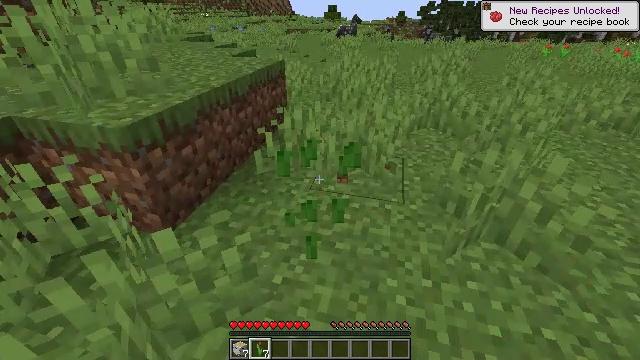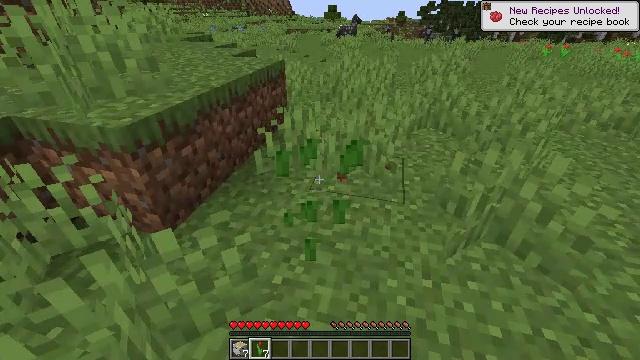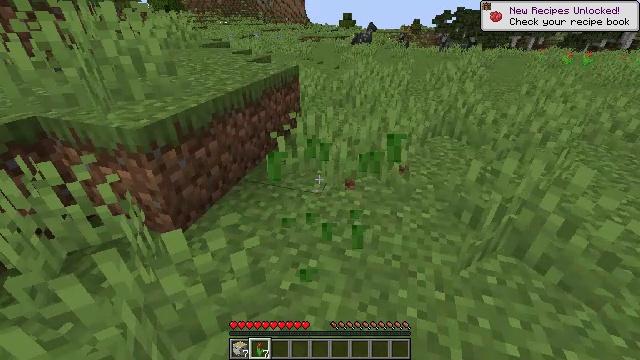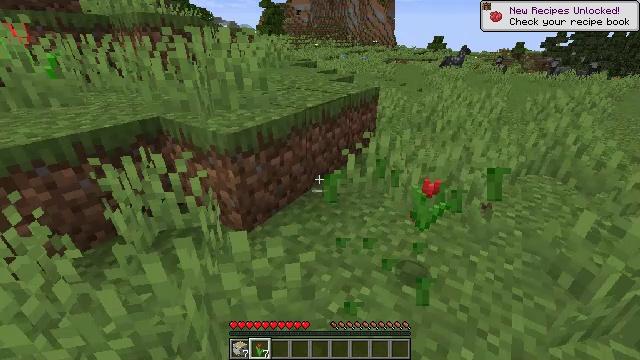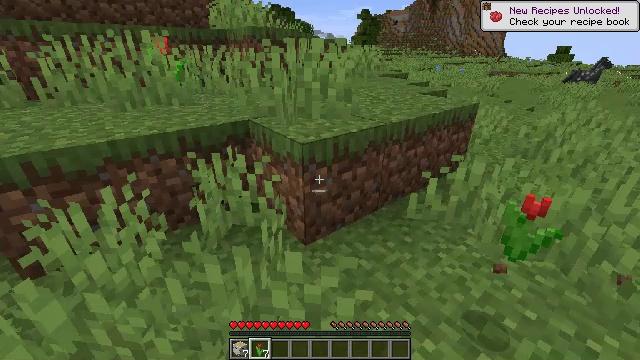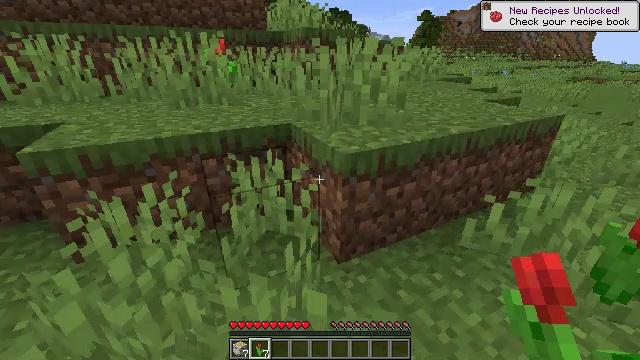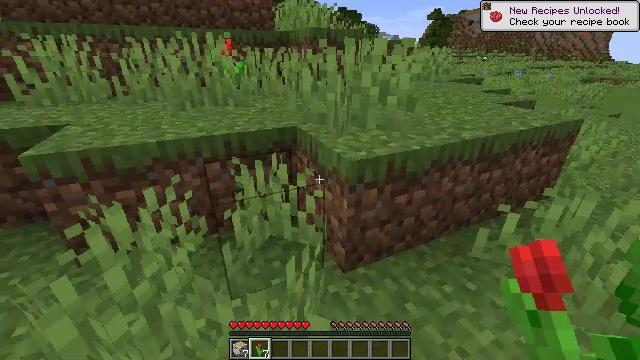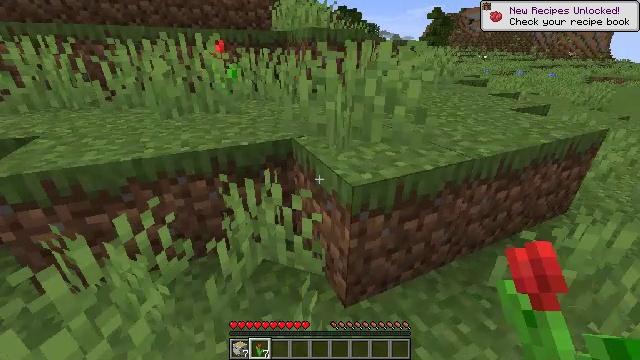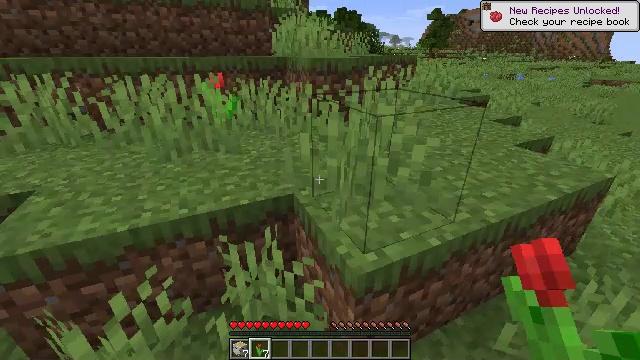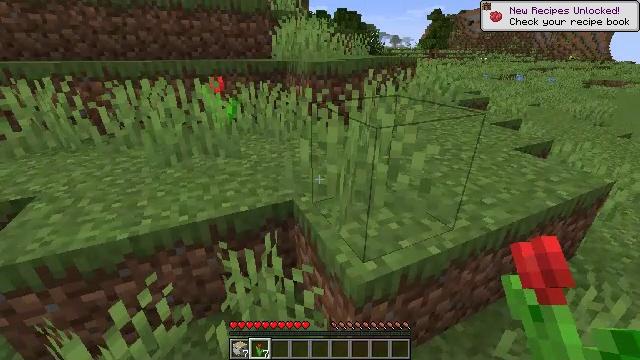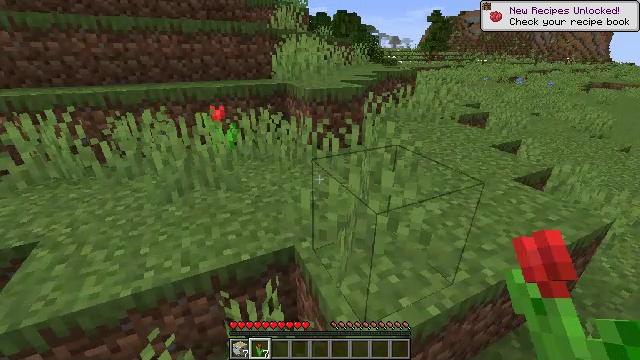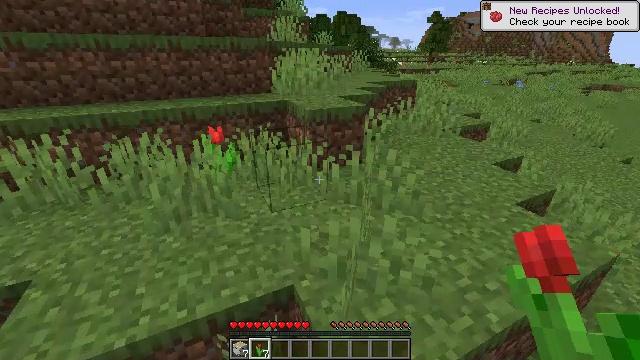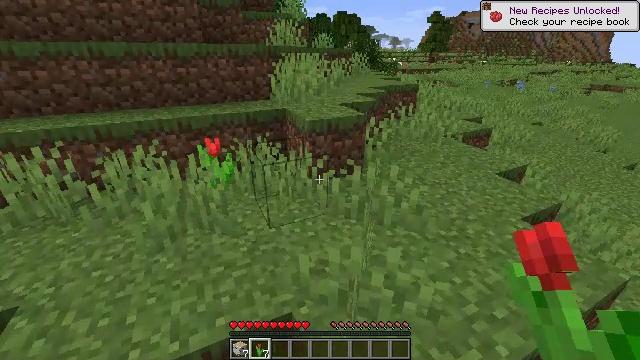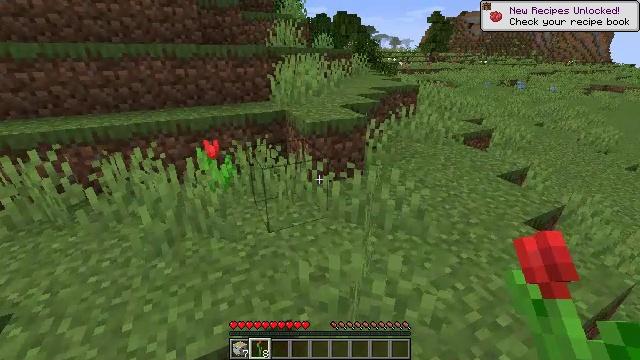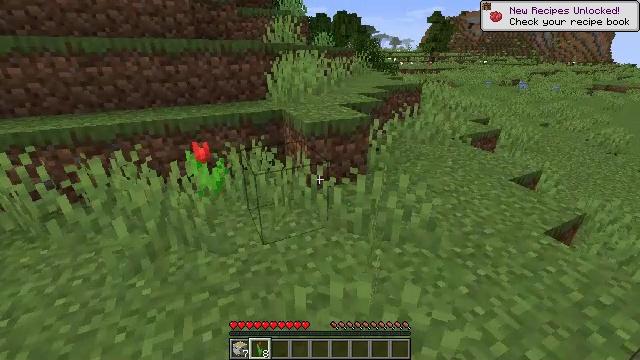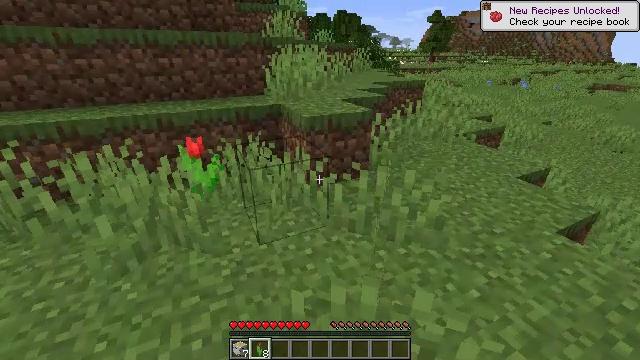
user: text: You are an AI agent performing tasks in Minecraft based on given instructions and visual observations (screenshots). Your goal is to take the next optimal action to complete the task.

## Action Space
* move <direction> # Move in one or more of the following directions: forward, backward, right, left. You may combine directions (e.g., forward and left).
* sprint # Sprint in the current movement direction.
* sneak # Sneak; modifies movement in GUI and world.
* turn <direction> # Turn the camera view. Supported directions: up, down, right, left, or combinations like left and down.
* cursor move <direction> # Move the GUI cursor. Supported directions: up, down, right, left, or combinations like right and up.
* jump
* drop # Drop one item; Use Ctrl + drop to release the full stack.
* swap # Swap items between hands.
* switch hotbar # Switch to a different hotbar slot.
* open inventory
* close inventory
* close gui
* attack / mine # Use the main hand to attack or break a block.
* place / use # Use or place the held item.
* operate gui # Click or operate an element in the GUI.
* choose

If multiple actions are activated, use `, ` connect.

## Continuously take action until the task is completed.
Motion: motion action
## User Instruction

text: Pick the red tulip from the ground.
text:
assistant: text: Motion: no_op
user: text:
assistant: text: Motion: turn left and up
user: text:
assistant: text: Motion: move forward, turn left and up
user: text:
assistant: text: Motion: move forward, turn left and up
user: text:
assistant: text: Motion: move forward, turn left
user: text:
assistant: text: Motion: move forward, turn left
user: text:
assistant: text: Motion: move forward
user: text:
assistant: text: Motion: move forward, jump
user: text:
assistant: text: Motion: move forward, jump
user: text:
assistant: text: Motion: move forward, jump
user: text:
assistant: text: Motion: move forward, jump
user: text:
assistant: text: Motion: move forward, jump
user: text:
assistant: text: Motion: move forward
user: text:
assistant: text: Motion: move forward
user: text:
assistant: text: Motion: move forward
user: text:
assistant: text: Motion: move forward
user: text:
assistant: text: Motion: move forward, turn left and down
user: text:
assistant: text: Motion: move forward, turn left
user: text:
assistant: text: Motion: move forward, turn left
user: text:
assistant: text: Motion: move forward, turn left
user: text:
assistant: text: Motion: move forward, turn left
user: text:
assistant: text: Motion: move forward, turn left and down
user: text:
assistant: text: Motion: move forward, turn left and down
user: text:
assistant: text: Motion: move forward, turn down
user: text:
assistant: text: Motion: turn down
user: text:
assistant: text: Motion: turn down
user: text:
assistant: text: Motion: turn down
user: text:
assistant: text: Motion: turn right and down
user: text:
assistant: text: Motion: turn right
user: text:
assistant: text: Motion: turn right